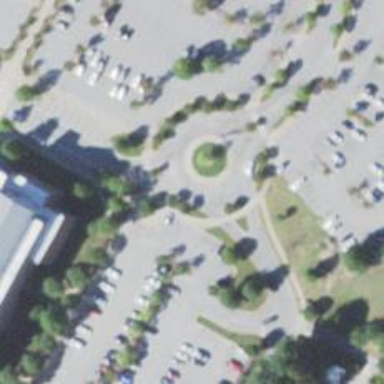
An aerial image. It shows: Unclassified road with asphalt surface leading to roundabout.